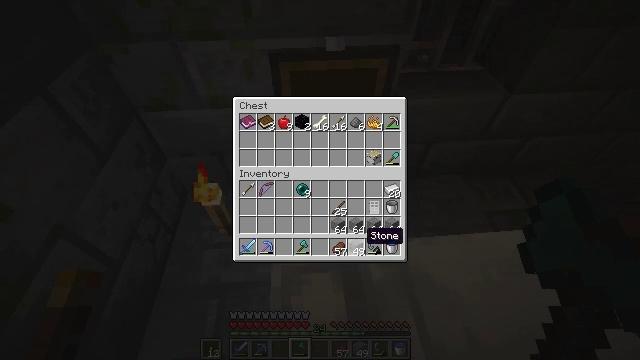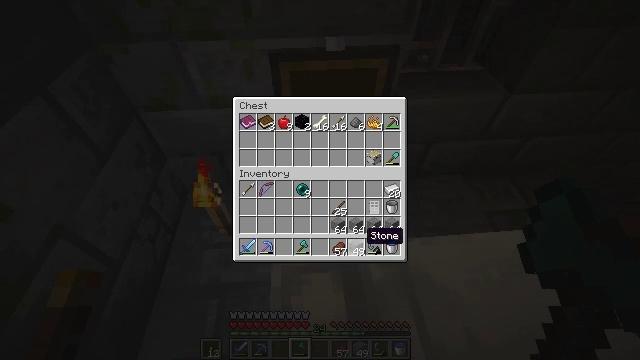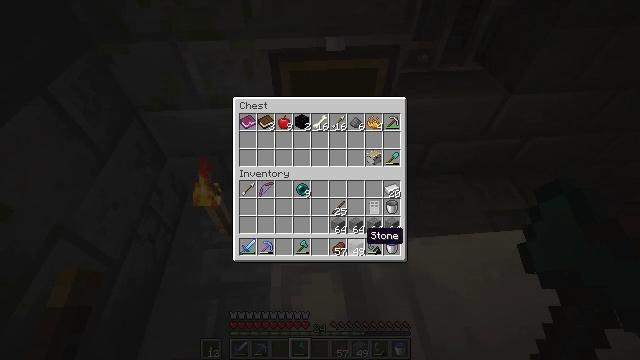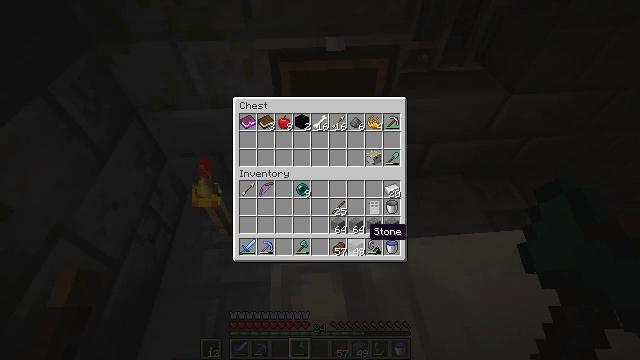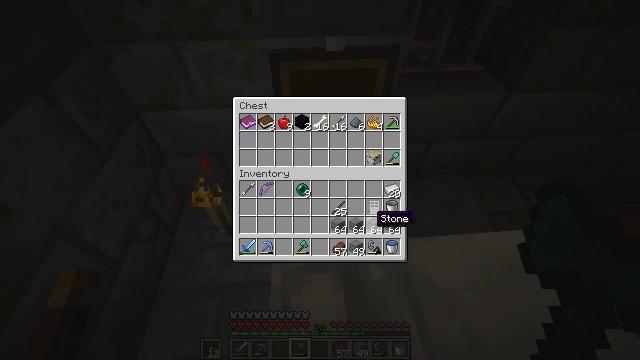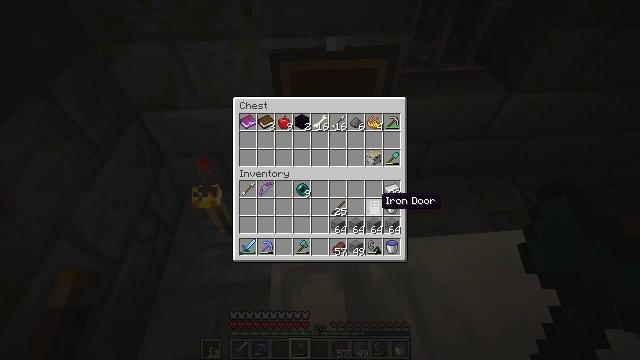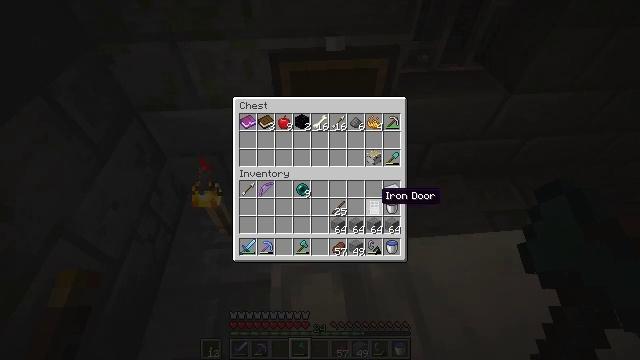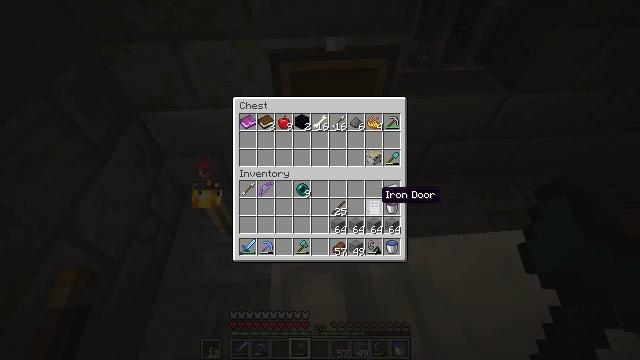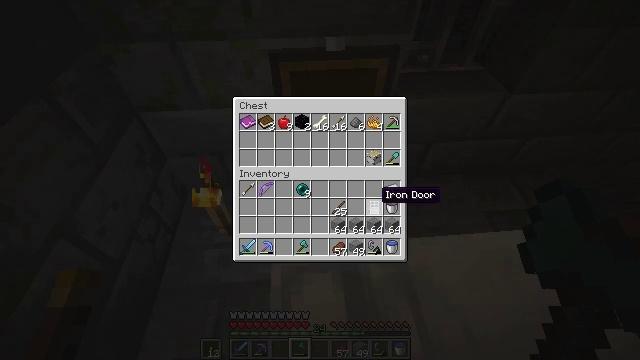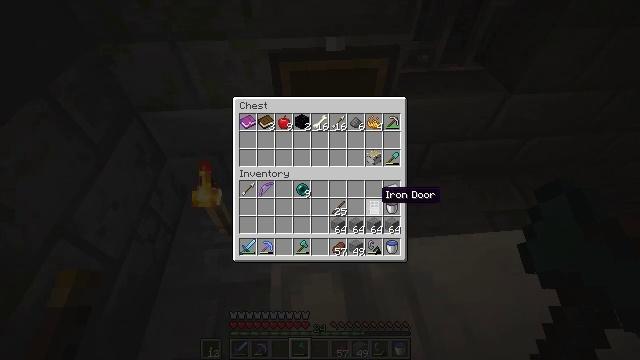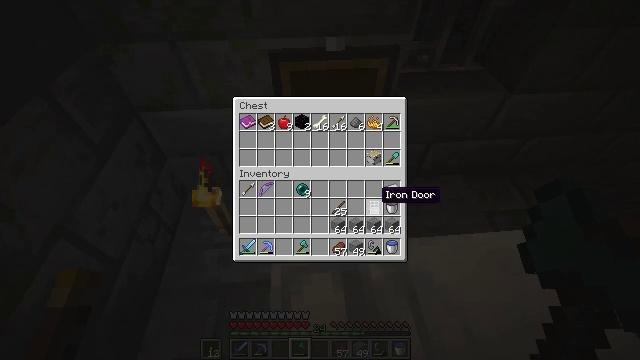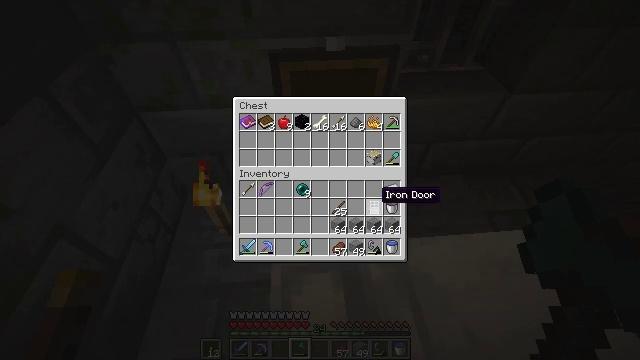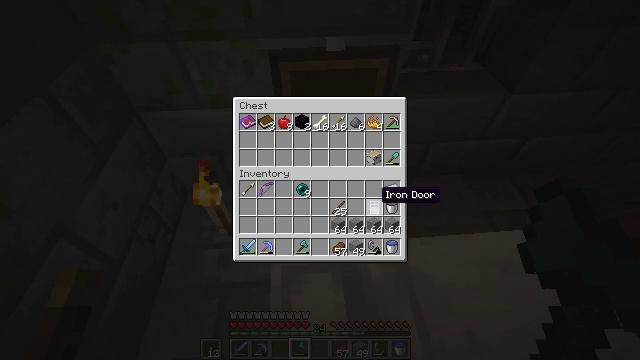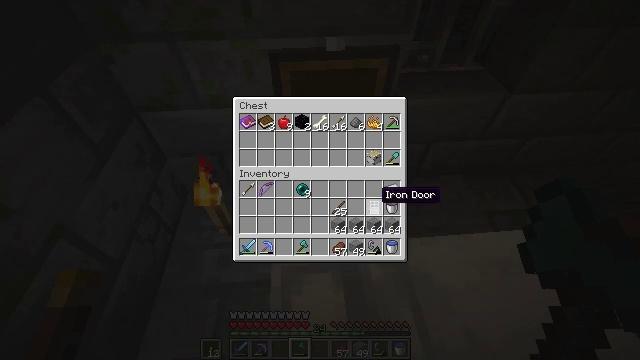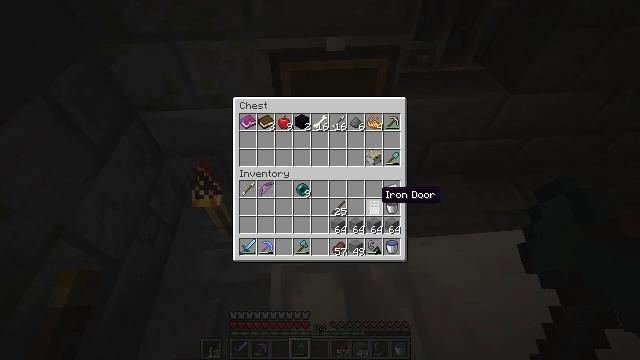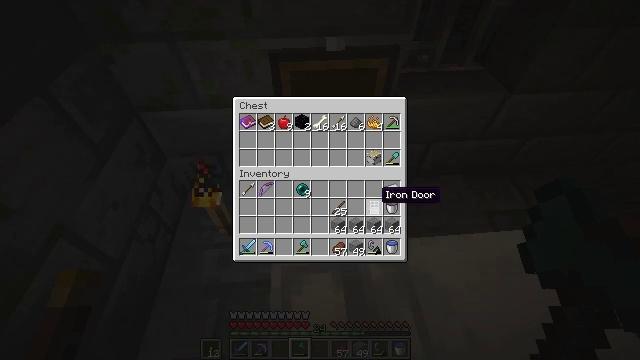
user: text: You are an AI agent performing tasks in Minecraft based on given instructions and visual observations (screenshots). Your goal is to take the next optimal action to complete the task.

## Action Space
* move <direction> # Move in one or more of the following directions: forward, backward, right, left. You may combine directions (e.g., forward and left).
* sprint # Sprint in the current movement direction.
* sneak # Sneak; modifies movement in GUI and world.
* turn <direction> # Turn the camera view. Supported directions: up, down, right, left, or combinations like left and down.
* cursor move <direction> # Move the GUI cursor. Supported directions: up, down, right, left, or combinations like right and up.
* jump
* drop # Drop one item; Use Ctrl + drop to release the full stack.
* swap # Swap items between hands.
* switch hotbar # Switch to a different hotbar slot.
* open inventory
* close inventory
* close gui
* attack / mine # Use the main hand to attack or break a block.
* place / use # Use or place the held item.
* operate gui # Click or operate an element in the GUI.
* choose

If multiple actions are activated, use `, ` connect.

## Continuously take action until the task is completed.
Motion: motion action
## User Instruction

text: Drop an iron door.
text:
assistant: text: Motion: no_op
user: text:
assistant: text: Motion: no_op
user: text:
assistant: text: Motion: no_op
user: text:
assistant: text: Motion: turn right and up
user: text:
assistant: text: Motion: turn up
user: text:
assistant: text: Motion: no_op
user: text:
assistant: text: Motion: sneak
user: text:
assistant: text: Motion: sneak
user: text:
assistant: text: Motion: sneak
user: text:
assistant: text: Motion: sneak
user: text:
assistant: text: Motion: sneak
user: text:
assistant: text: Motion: sneak
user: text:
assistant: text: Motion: sneak
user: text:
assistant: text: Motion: no_op
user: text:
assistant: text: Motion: no_op
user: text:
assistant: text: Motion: no_op
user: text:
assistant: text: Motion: no_op
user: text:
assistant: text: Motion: no_op
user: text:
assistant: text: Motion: no_op
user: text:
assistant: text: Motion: turn right
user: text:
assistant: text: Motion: turn right and up
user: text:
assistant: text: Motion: turn right and up
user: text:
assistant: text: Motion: turn right and up
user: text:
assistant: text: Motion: turn right and up
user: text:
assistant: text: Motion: move forward, turn right and up
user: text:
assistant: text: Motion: move forward, turn right
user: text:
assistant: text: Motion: move forward
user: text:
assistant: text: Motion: move forward
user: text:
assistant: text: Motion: move forward
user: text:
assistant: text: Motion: move forward